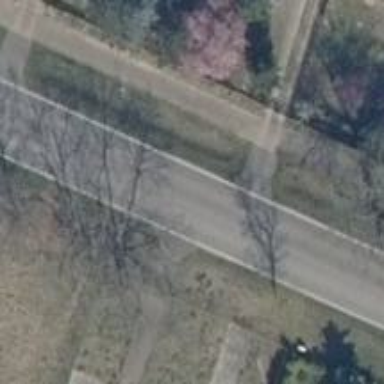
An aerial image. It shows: Driveway leading to service road.